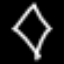
Label: diamond